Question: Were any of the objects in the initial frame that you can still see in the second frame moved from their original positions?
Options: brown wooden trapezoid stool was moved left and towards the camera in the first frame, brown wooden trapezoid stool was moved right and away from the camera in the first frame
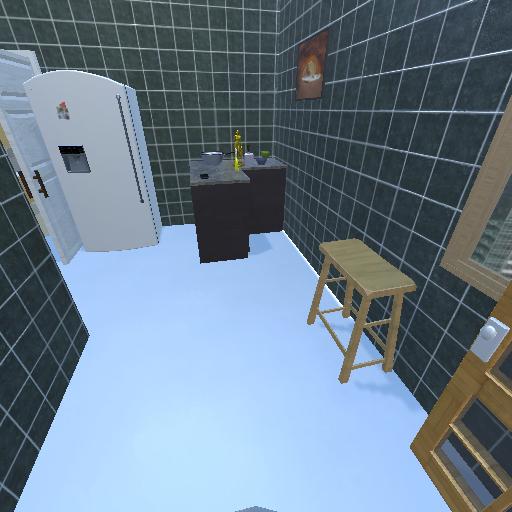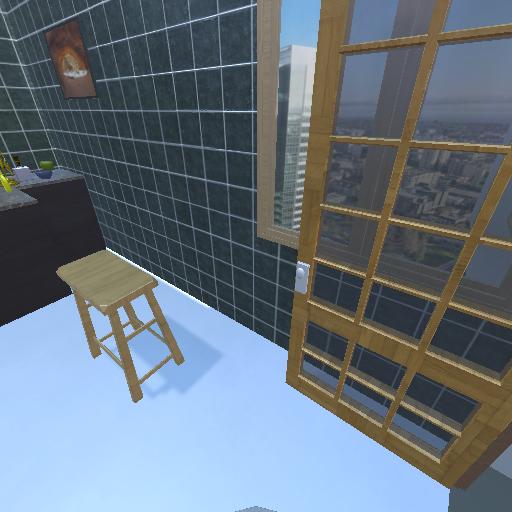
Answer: brown wooden trapezoid stool was moved left and towards the camera in the first frame